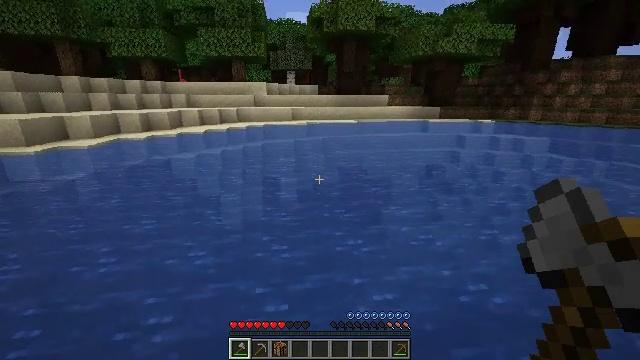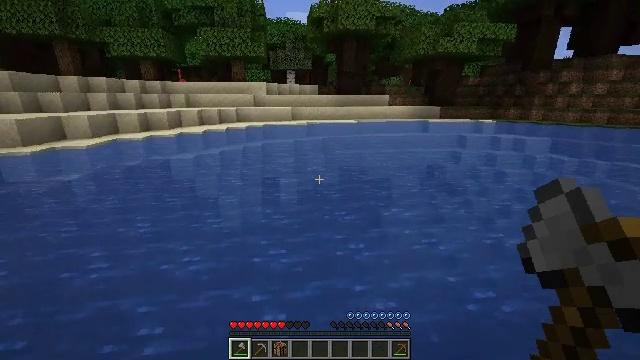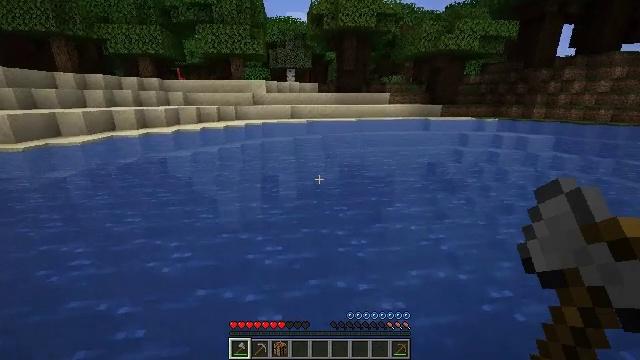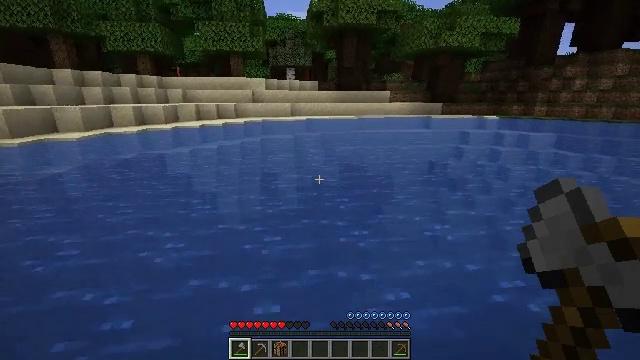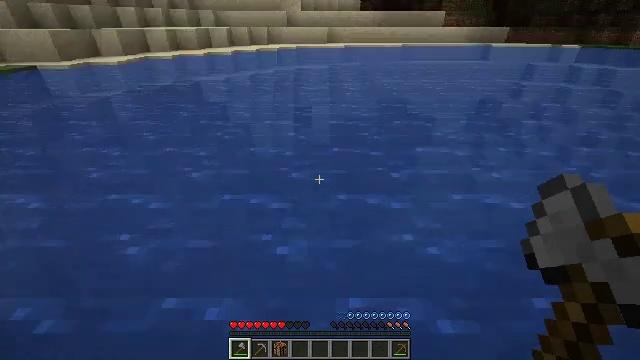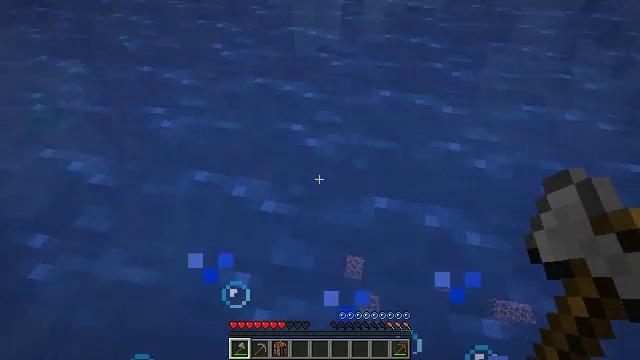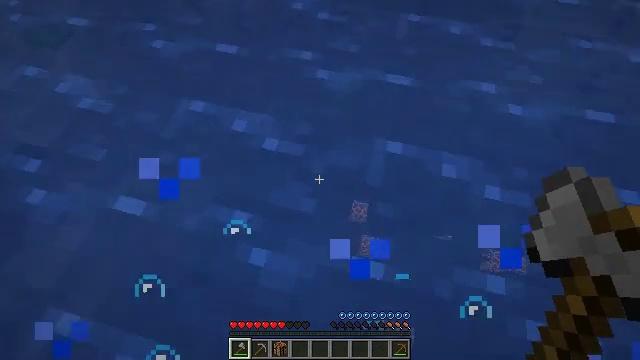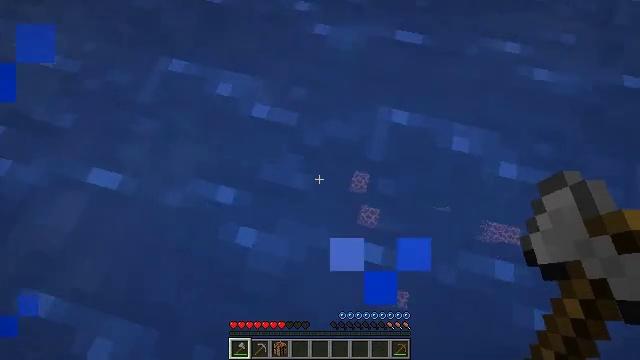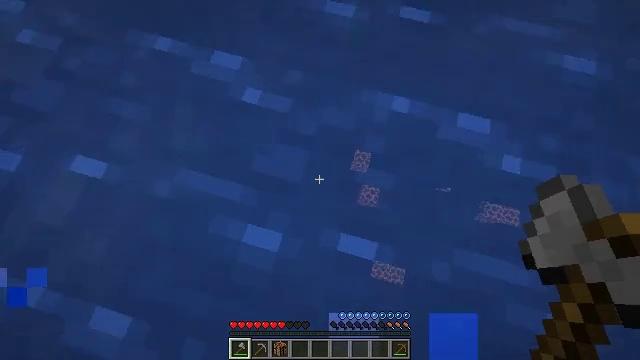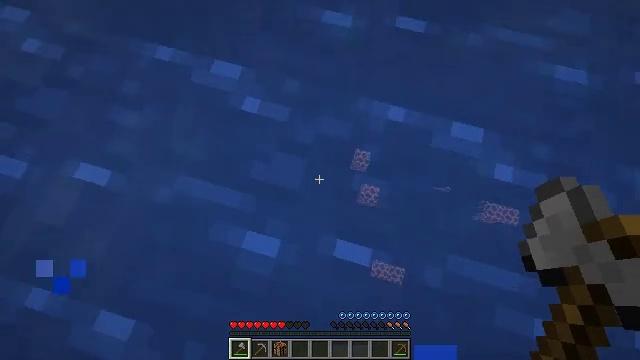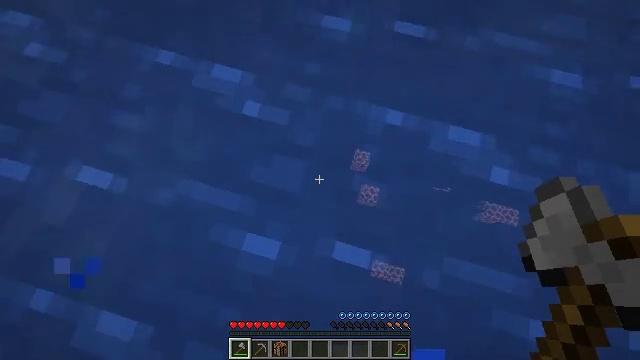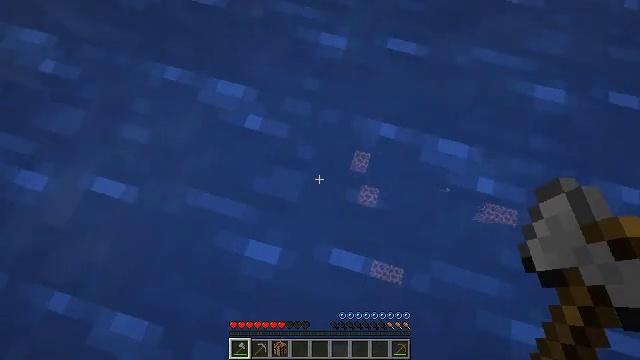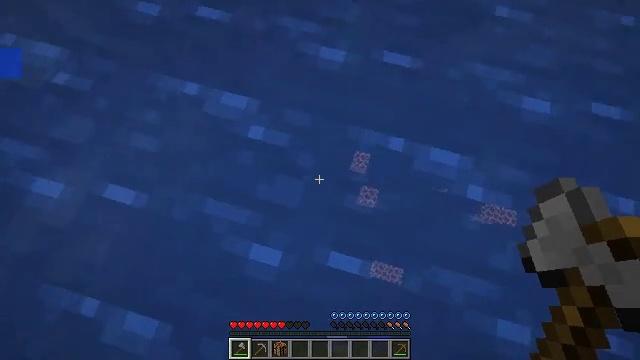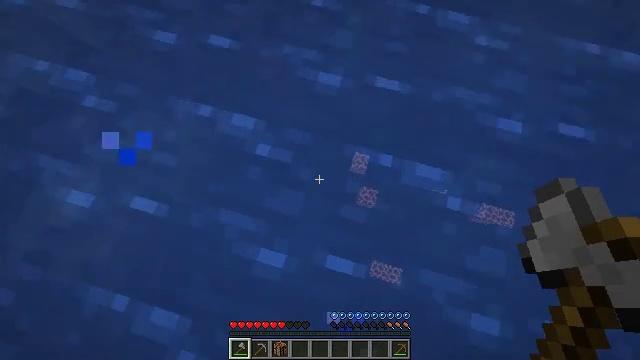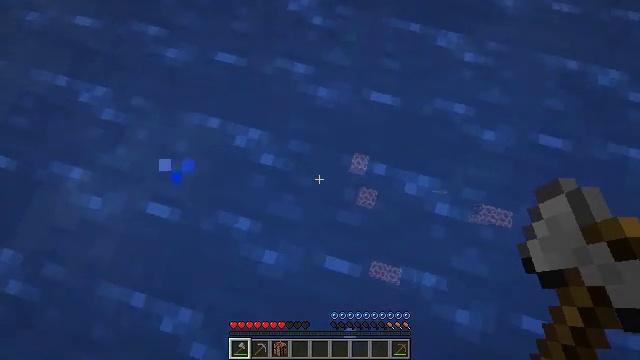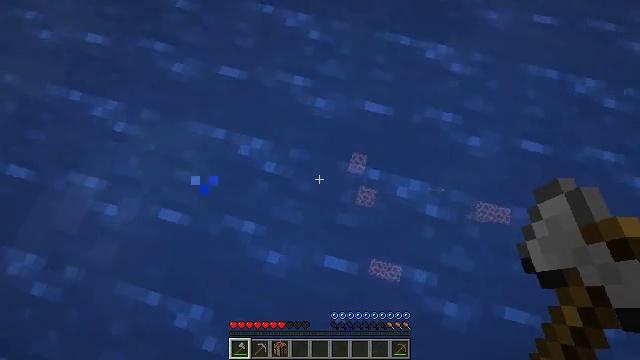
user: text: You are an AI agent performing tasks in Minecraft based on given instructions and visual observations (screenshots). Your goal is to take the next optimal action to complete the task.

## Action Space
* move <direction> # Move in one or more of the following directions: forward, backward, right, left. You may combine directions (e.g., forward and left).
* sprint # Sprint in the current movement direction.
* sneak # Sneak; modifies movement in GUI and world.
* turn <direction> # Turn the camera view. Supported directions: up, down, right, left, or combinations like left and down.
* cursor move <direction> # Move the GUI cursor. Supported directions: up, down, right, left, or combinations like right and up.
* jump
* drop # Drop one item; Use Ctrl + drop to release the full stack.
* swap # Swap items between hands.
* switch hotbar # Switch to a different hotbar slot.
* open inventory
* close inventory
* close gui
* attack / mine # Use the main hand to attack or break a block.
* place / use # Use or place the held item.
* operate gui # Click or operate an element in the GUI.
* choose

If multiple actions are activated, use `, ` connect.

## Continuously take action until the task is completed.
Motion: motion action
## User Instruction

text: Harvest seagrass from the waterbed.
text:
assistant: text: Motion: move forward, jump
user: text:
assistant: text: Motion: jump
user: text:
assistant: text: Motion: jump
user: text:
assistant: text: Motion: turn left and down, jump
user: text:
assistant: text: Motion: turn left and down, jump
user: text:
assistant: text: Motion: turn left and down, jump
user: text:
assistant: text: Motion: turn down, jump
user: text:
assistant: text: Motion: turn down, jump
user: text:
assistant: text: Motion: jump
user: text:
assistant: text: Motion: jump
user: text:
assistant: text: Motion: jump
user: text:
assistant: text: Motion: jump
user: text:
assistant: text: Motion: jump
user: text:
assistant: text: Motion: jump
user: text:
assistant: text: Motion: jump
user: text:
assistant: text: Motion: move forward, turn right, jump
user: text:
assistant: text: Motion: move forward, jump
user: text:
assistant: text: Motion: move forward, turn right, jump
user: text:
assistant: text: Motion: move forward, turn up, jump
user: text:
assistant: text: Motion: move forward, turn up, jump
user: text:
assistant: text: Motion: move forward, jump
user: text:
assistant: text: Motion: move forward, jump
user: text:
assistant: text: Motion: move forward, jump
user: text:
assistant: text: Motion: move forward, jump
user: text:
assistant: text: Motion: move forward, turn right and down, jump
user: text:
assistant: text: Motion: move forward, turn right and down, jump
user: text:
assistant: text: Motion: move forward, turn right and down, jump
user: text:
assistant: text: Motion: move forward, turn right, jump
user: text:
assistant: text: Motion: move forward, turn right and up, jump
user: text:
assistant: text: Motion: move forward, turn right and up, jump